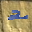
Label: 2